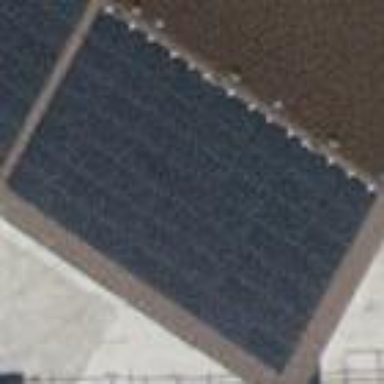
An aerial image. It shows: Solar photovoltaic panel generator producing electricity as small installation.